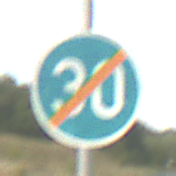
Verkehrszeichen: EndeMindestgeschwindigkeit
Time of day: SunriseSunset
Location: Outdoor (RoadRail)
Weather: PartlyCloudy
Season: NotSpecified
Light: Natural